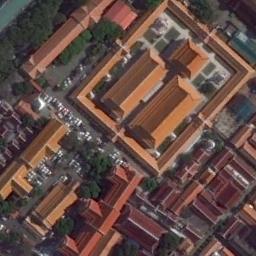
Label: palace